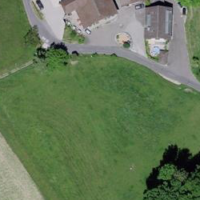
EUNIS habitat code: 52
Species observed at this site:
Cerastium tomentosum